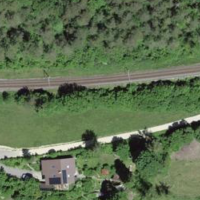
EUNIS habitat code: 55
Species observed at this site:
Linaria vulgaris
Plantago media